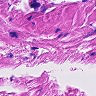
Metastatic tissue present: no